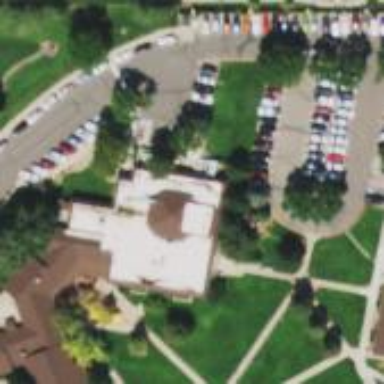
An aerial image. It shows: University building.